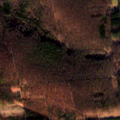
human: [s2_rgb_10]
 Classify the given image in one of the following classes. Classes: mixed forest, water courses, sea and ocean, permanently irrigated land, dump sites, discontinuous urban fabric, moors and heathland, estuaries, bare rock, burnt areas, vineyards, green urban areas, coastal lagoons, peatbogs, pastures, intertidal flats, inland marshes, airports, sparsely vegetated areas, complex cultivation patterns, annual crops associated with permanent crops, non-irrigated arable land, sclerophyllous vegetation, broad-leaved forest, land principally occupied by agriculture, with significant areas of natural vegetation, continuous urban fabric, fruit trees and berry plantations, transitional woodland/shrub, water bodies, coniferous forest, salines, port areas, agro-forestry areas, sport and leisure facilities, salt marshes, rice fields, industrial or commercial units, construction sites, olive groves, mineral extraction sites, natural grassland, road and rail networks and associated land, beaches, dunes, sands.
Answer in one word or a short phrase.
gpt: broad-leaved forest, mixed forest